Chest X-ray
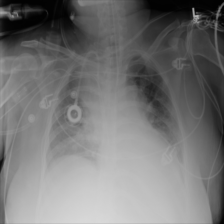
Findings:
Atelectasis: positive
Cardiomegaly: negative
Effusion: positive
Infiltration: positive
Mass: negative
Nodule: negative
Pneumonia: negative
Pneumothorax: negative
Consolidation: positive
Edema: negative
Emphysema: negative
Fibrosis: negative
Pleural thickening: negative
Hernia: negative